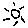
Label: sun